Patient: sex M, age 94
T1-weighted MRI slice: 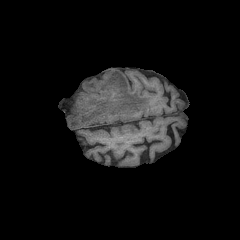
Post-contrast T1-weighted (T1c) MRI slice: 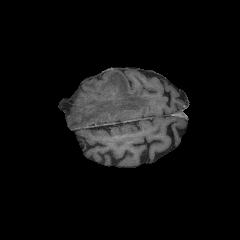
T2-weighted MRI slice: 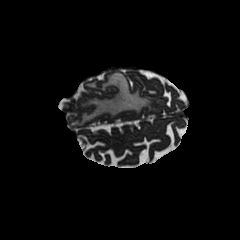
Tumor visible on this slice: yes
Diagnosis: Glioblastoma, IDH-wildtype
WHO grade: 4